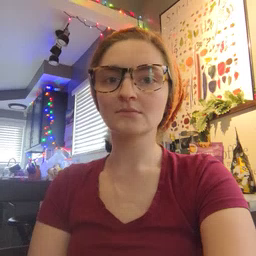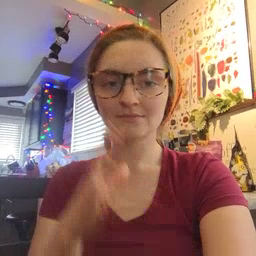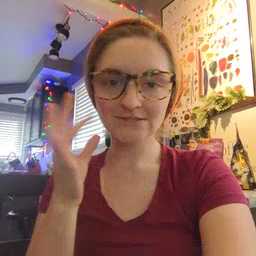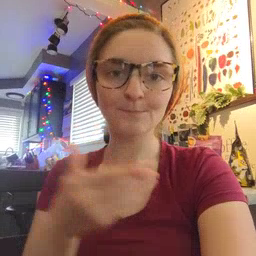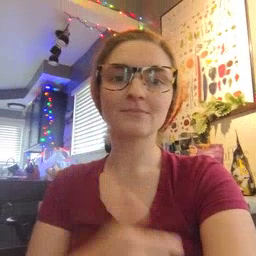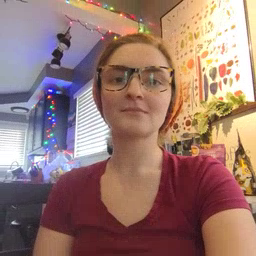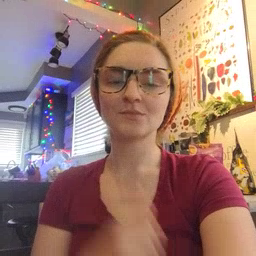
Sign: kitty